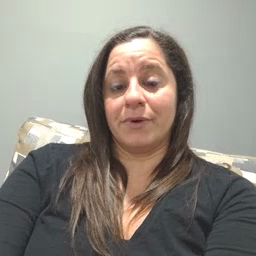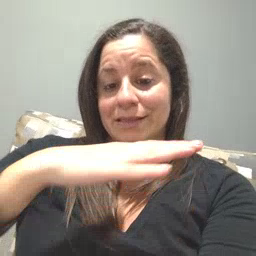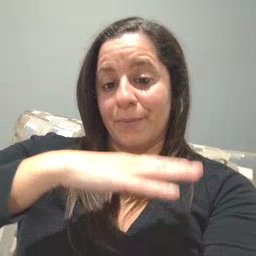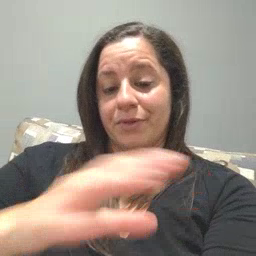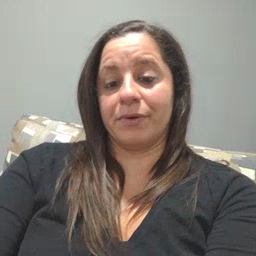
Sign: table